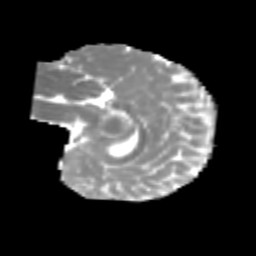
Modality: MD
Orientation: sagittal
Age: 6
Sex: female
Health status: healthy